Question: I'm really new to Objective-C here so what I'm asking may be trivial to most of you but any guidance will help.
Here's a picture of my storyboad.

My current objective is to allow for the user to enter in the number of sets (NSInteger *numReps) and then press the "Log Reps" button and have the table initialize with numReps cells that look like the prototype cell.
Now where I'm at a loss for the implementation. I've never done this kind of thing before so I'm not exactly sure what the best way to go about it is. I have thought of making a custom class for the UITableView table that would take info from the view after the Log Reps button is pushed. I'm not entirely sure how this would need to be implemented. Or can I simply add the table to the properties of the view controller and setup the table within the view controller? That was my initial idea and seems ideal so that I would have everything in one place.
Pleas advise. I am new to all of this and come from a C++ background so I'm still learning a lot of the notation.
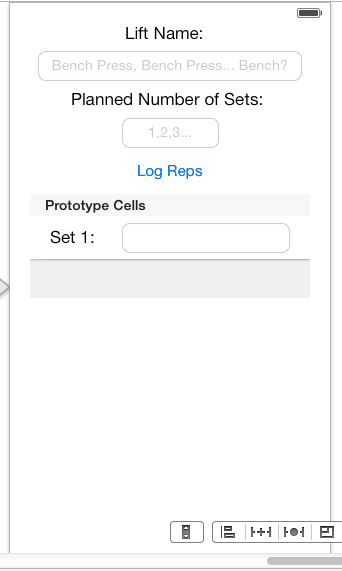
Answer: Try this:
'''
-(IBAction)btnLogClicked {
int iSet = 4 //Number of row in table
UITableView *tblView= [[UITab;eView alloc]initWithFrame:CGRectMake(0,50,320,100)];
tblView.delegate = self;
tblView.dataSource = self;
[self.view addSubView:tblView];
'''
}
Table View Data Source and Delegate Methods
'''
- (NSInteger)numberOfSectionsInTableView:(UITableView *)tableView
{
return 1;
}
- (NSInteger)tableView:(UITableView *)tableView numberOfRowsInSection:(NSInteger)section
{
return iSet;
}
- (UITableViewCell *)tableView:(UITableView *)tableView cellForRowAtIndexPath:(NSIndexPath *)indexPath
{
static NSString *CellIdentifier = @"Cell";
UITableViewCell *cell = [tableView dequeueReusableCellWithIdentifier:CellIdentifier];
if (cell == nil) {
cell = [[UITableViewCell alloc] initWithStyle:UITableViewCellStyleDefault reuseIdentifier:CellIdentifier];
}
// Display what you want to display in each cell
return cell;
}
- (void)tableView:(UITableView *)tableView didSelectRowAtIndexPath:(NSIndexPath *)indexPath
{
[tableView deselectRowAtIndexPath:indexPath animated:YES];
}
'''